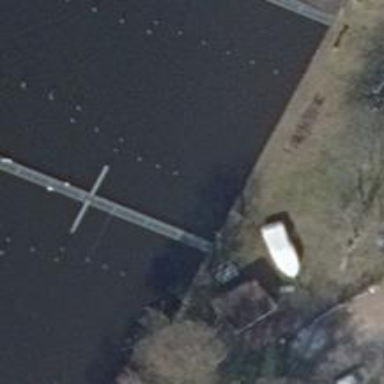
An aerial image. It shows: Man-made pier.